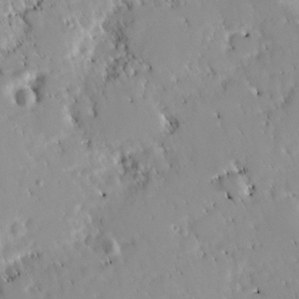
Label: non_frost